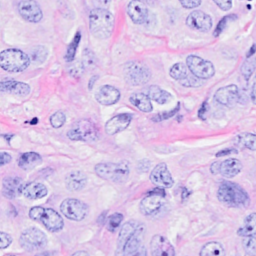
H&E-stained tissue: Breast